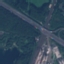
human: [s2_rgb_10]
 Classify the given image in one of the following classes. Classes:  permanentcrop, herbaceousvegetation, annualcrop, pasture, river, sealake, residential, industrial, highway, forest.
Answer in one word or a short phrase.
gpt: Highway